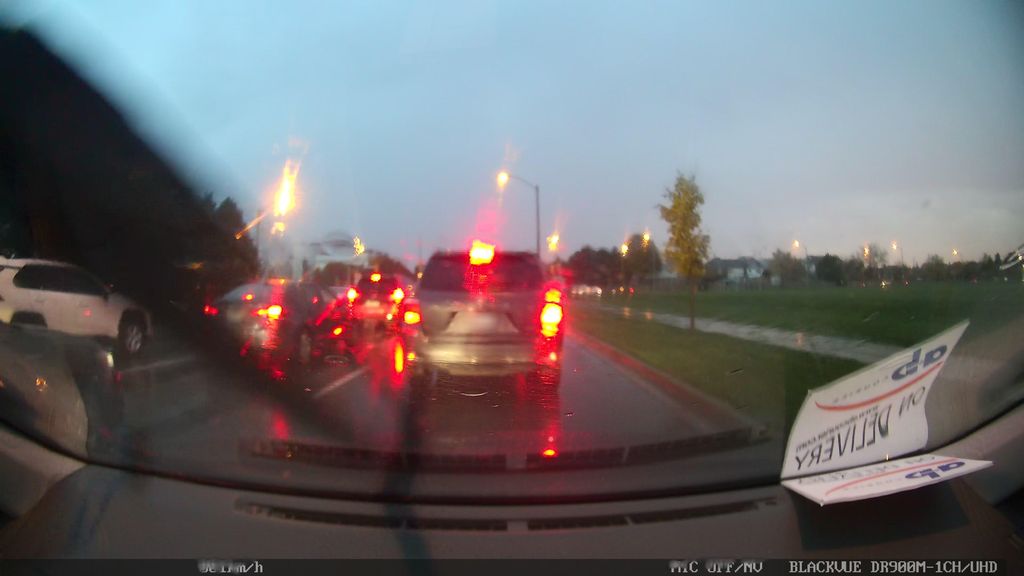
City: toronto